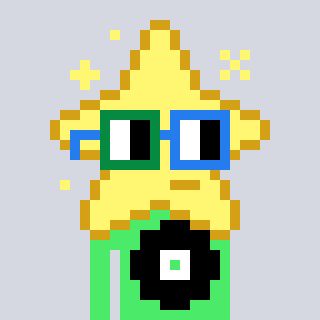
a pixel art character with square green and blue glasses, a star-shaped head and a teal-colored body on a cool background